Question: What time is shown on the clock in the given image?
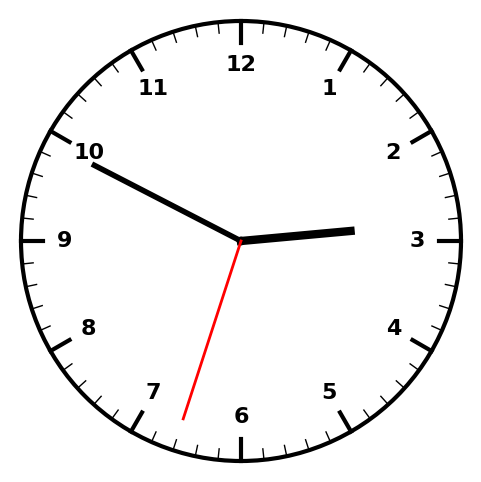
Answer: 02:49:33